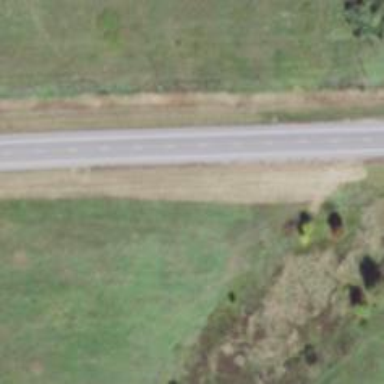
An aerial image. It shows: Primary highway.